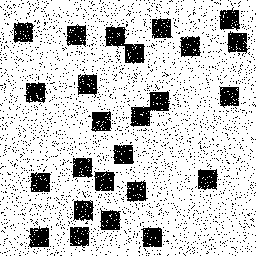
Squares: 25
Triangles: 0
Stars: 0
Total shapes: 25